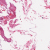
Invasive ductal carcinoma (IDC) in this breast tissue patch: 0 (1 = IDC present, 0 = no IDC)